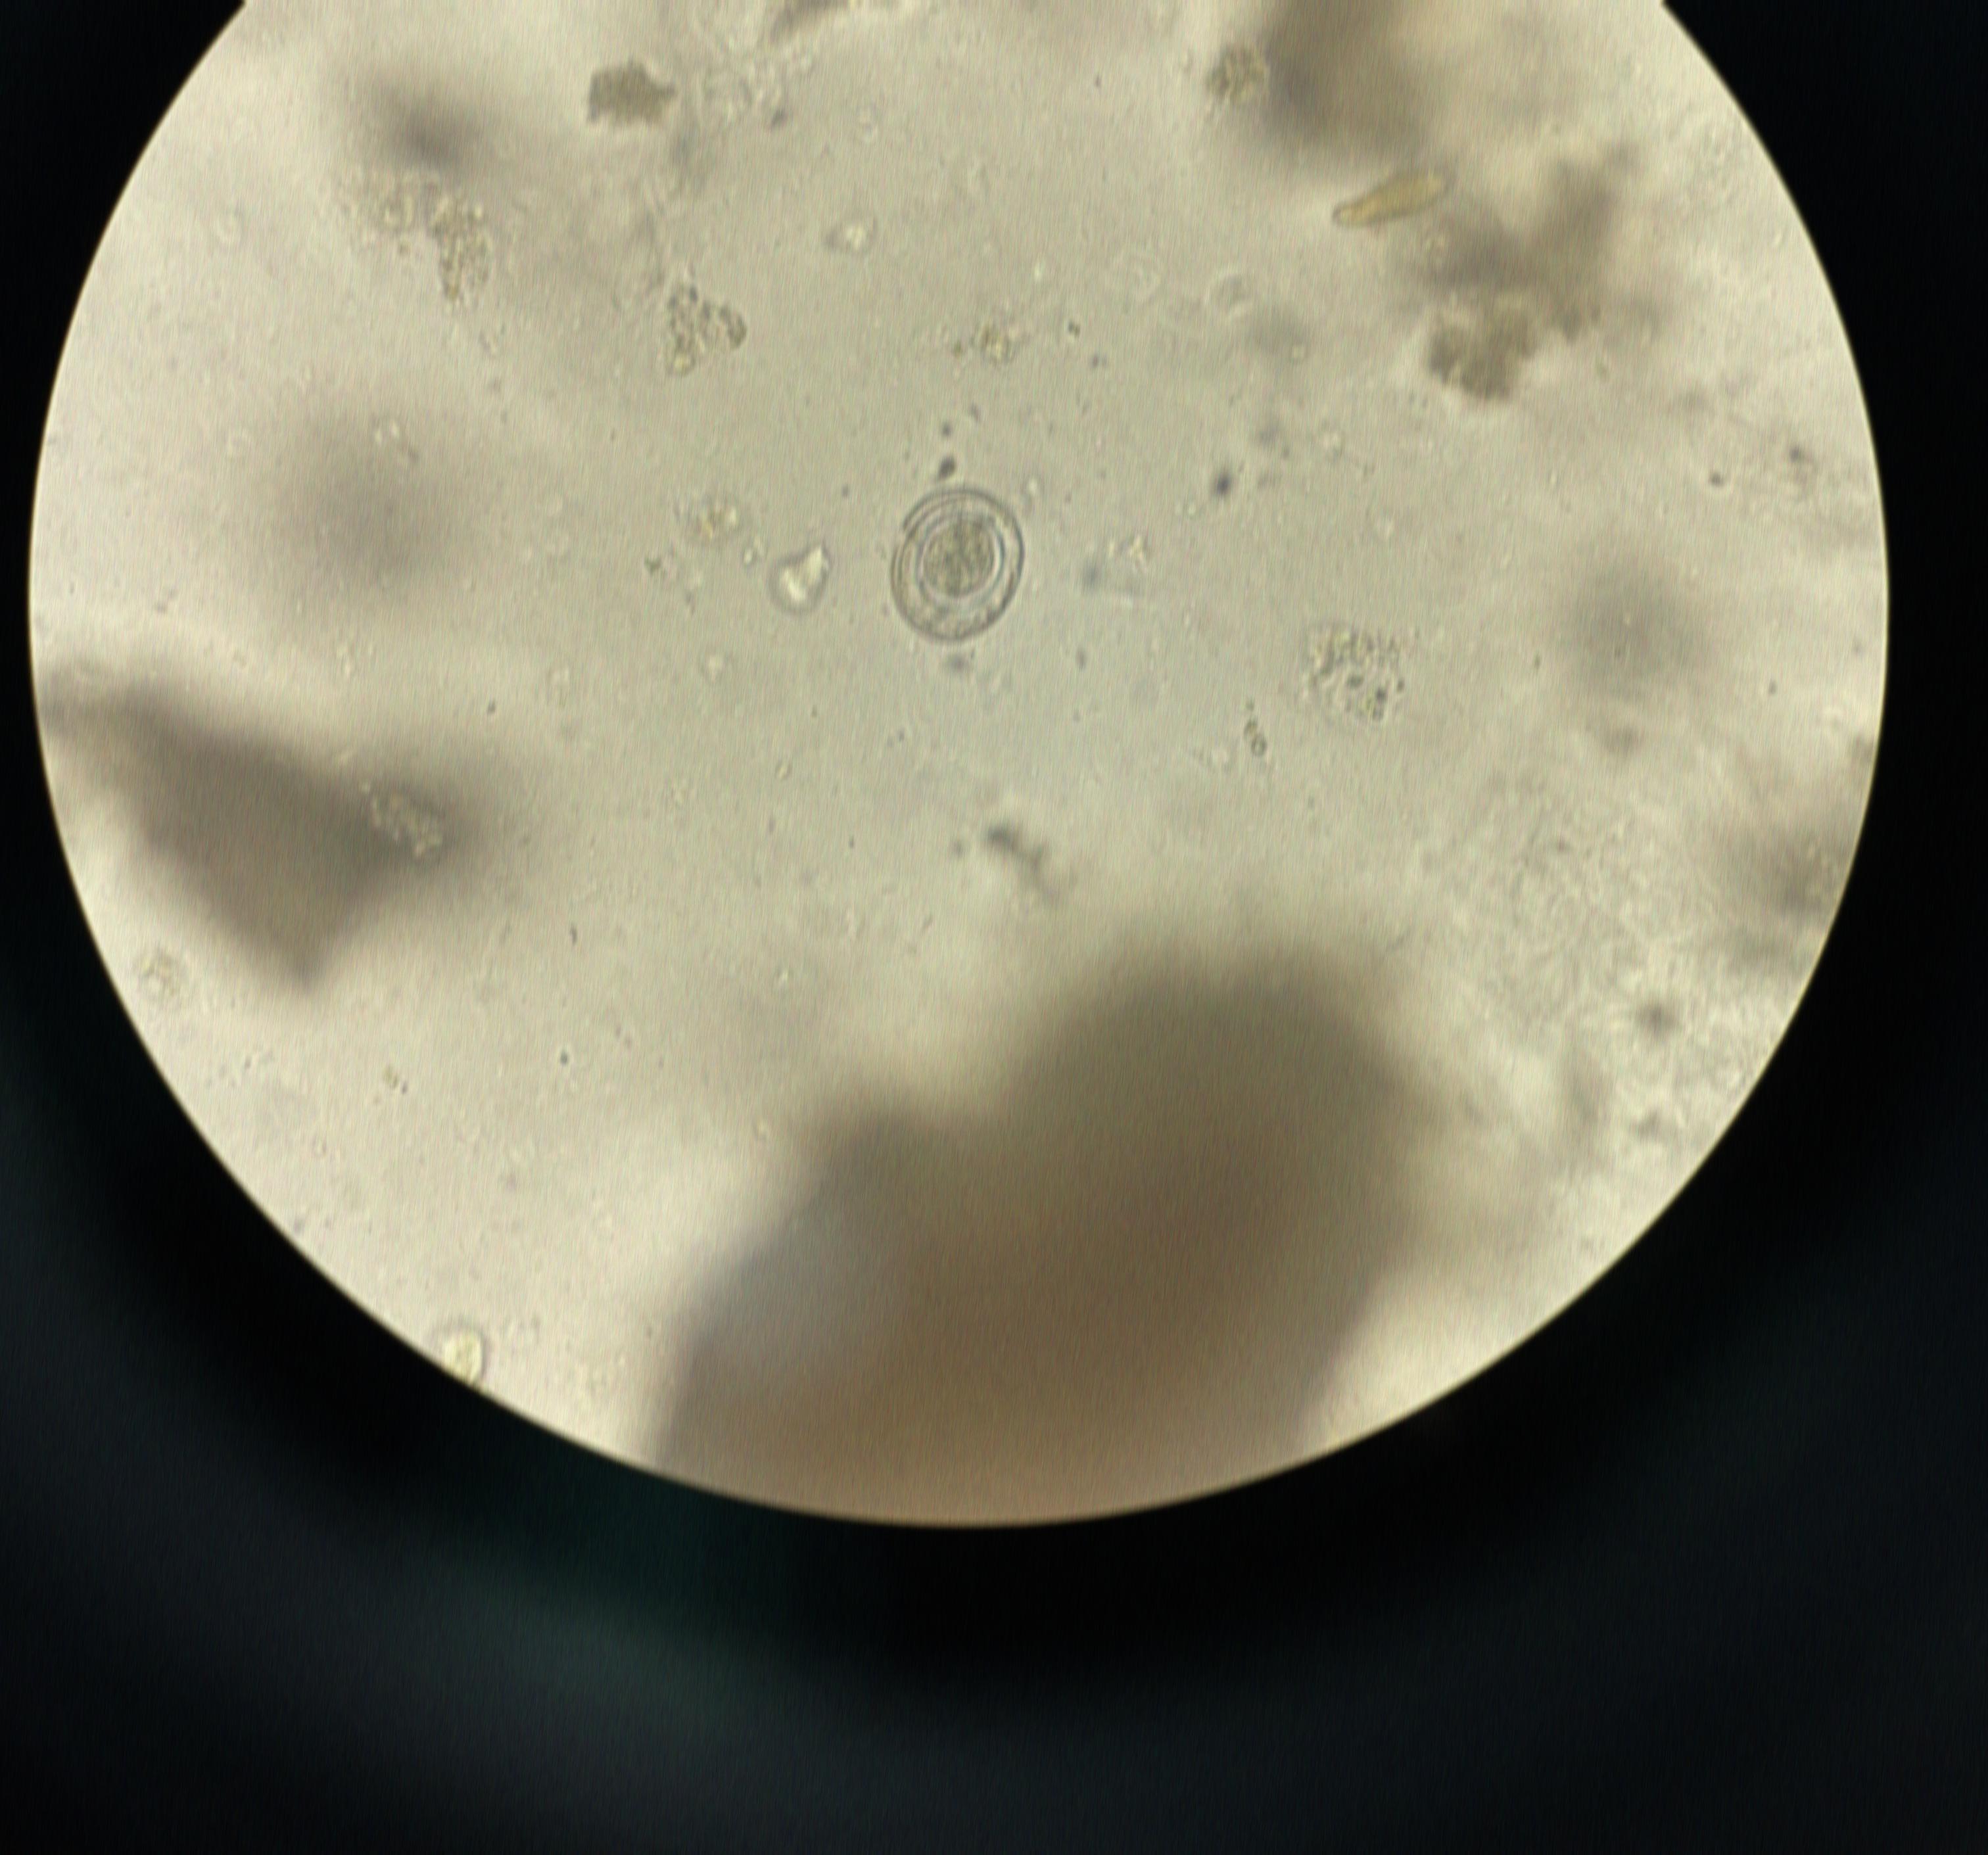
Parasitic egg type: Hymenolepis nana